Interaction volume radius: 5 \u00c5
Interaction volume height: 15 \u00c5
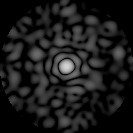
Disorder parameter: 0.8086